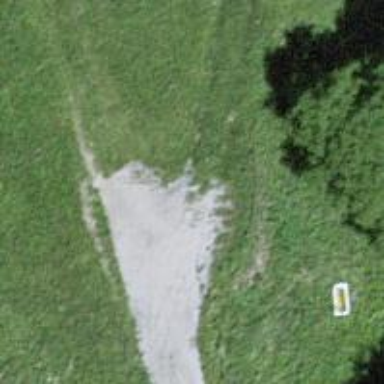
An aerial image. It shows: Track road with grass surface.